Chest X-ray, PA view. Patient: 49 years old, sex M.
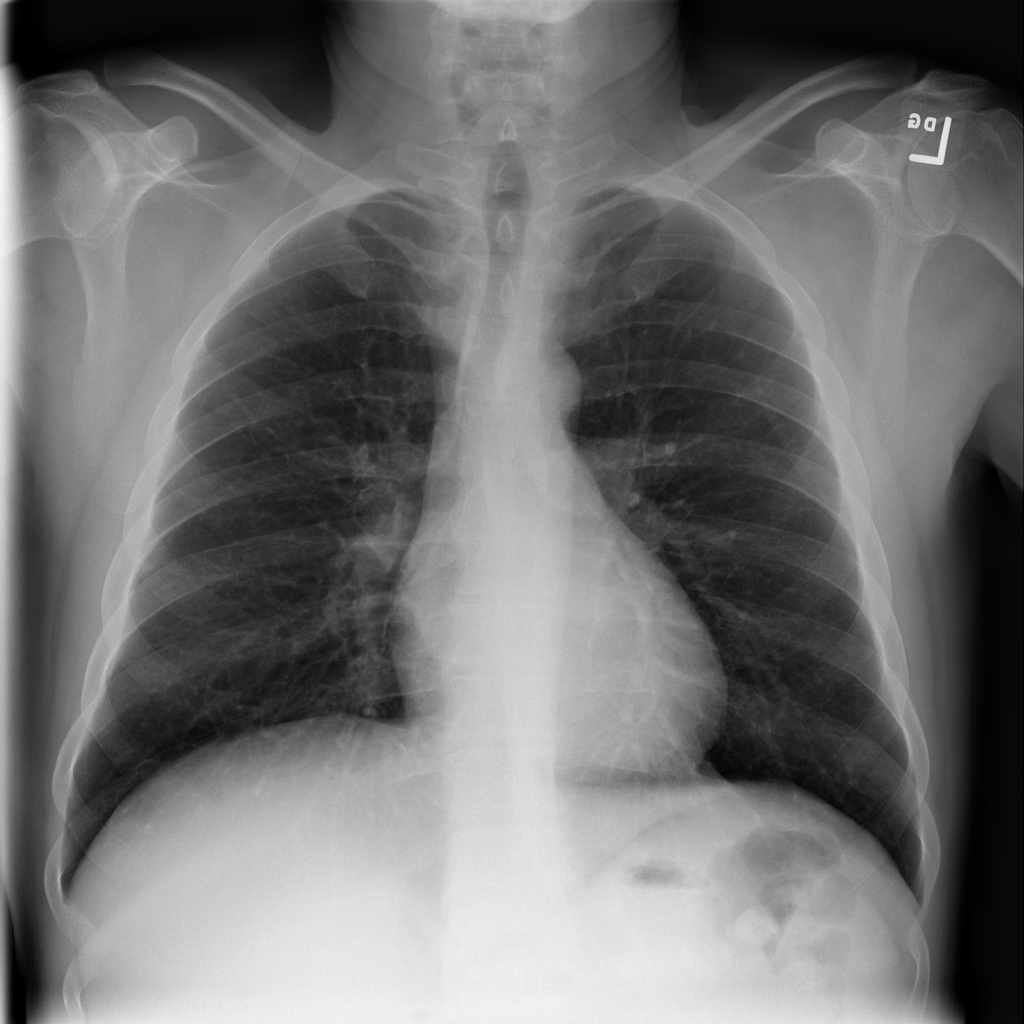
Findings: No Finding